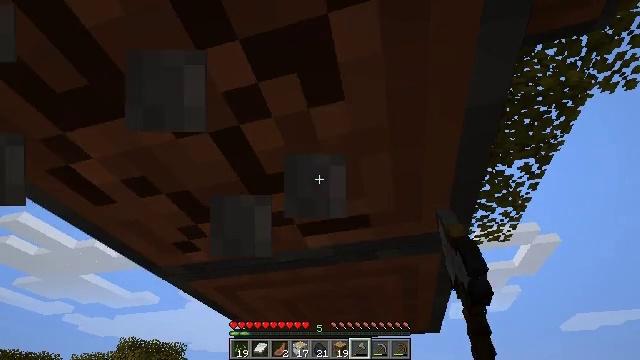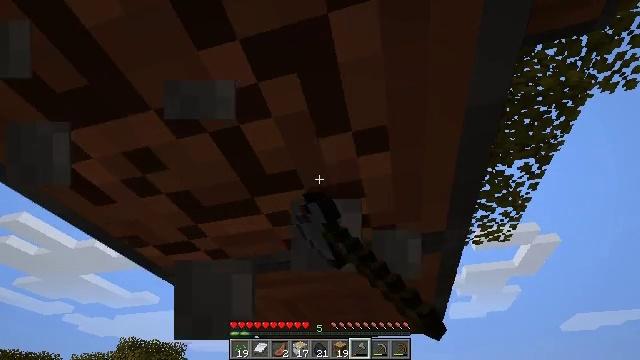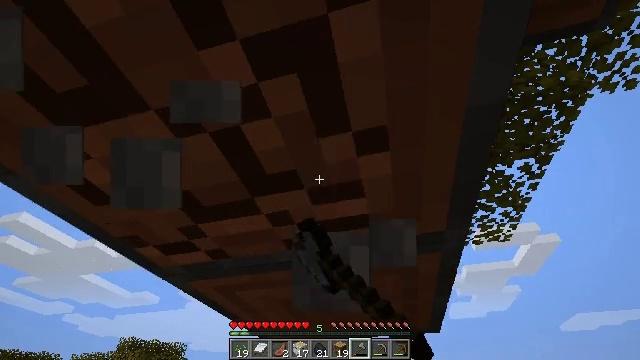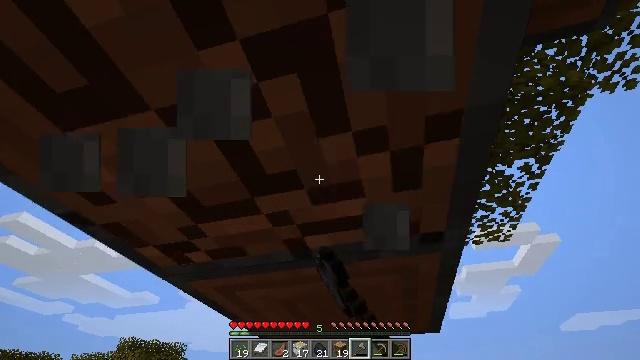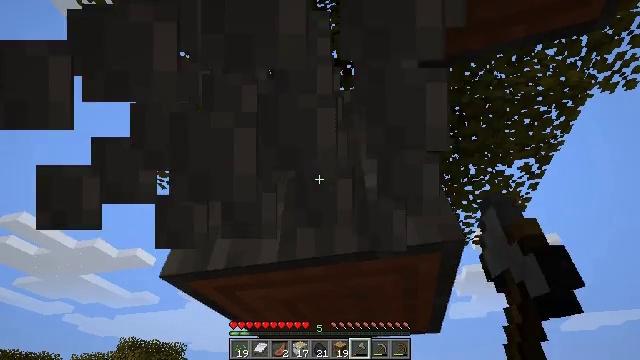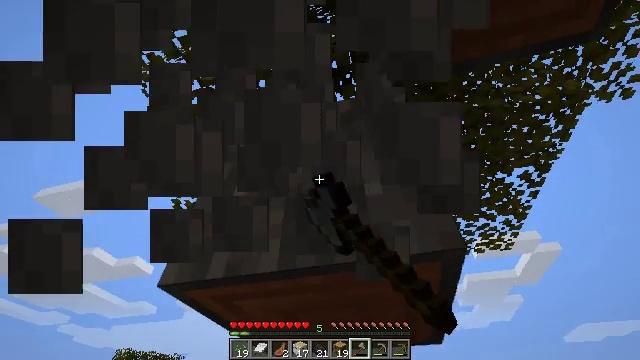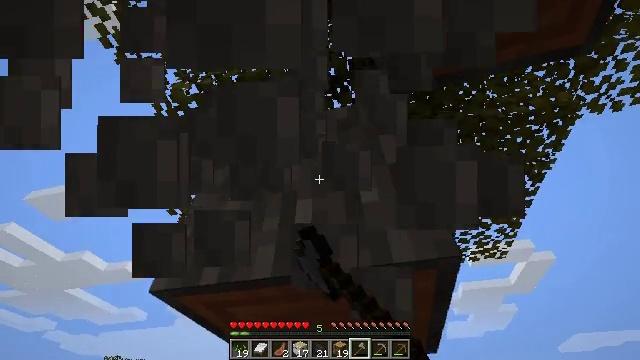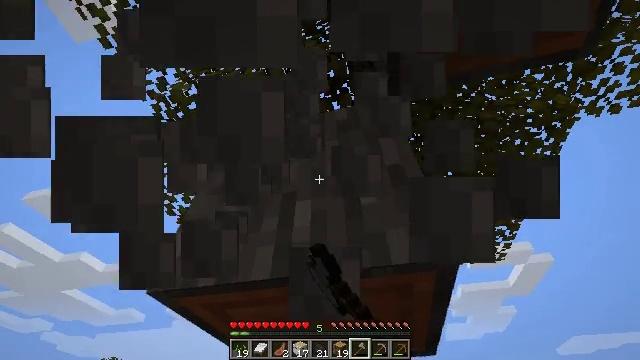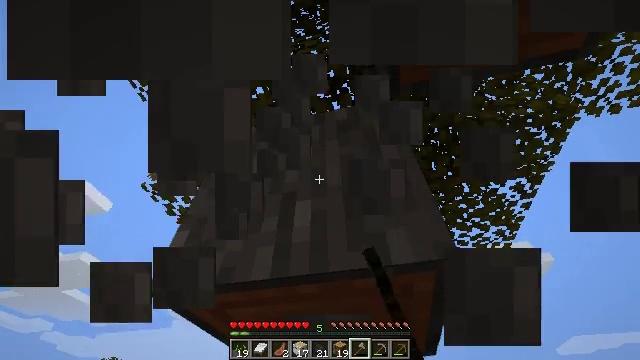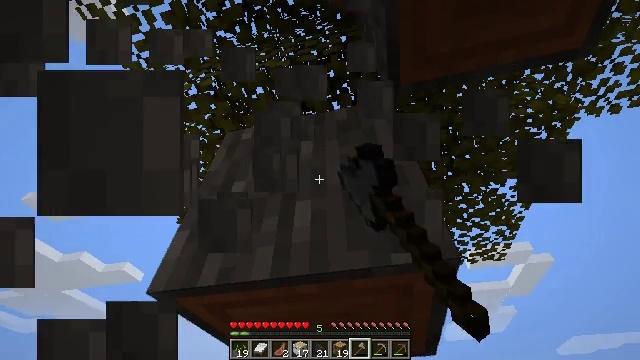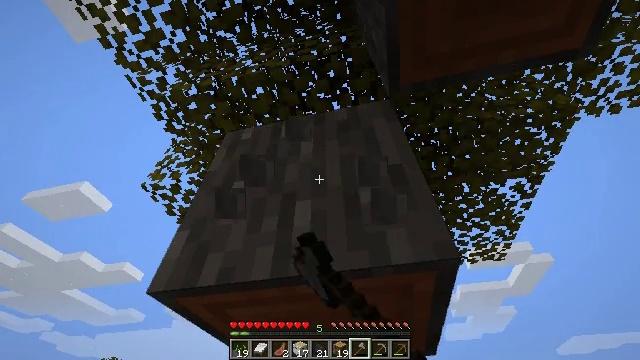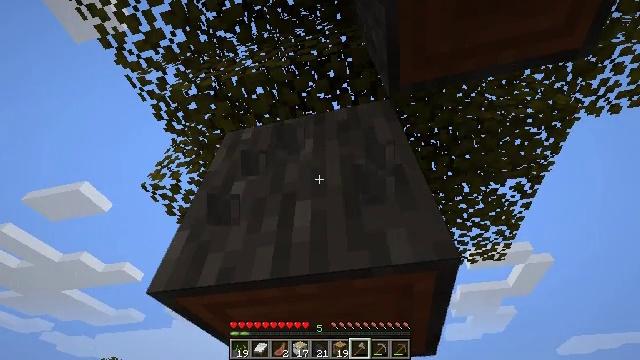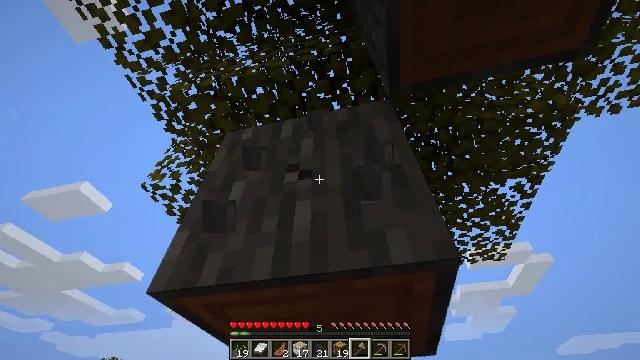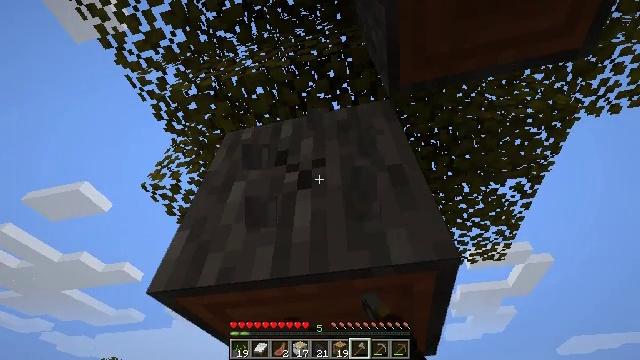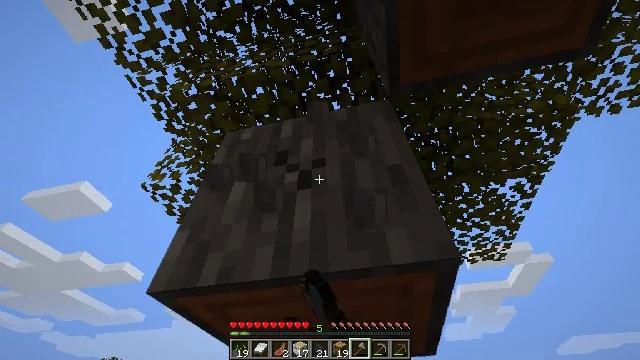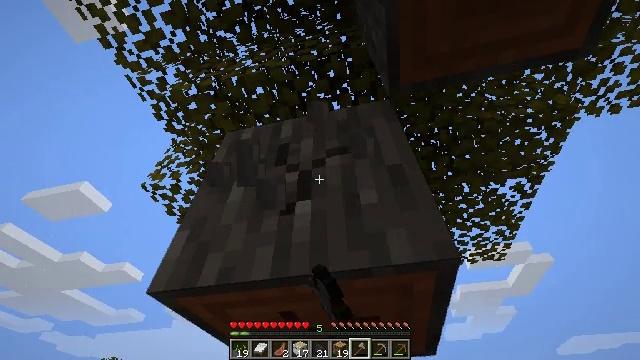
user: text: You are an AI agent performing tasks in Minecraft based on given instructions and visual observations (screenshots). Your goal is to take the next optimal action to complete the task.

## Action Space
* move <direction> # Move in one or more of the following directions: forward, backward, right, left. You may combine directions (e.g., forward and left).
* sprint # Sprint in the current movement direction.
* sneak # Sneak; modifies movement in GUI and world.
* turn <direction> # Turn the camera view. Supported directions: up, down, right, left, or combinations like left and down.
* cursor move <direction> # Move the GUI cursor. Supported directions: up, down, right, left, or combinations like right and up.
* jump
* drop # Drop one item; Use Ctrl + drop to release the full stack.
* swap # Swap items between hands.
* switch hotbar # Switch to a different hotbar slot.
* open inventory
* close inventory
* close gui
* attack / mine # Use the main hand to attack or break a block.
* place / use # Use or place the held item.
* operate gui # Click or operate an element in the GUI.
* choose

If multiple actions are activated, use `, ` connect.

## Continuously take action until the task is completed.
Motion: motion action
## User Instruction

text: Break the acacia log from the tree.
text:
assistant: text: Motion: attack / mine
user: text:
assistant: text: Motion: attack / mine
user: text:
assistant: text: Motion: attack / mine
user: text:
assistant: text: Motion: attack / mine
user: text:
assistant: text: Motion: turn up, attack / mine
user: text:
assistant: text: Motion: turn right and up, attack / mine
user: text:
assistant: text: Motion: attack / mine
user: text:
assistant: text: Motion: attack / mine
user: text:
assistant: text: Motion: attack / mine
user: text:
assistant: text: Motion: attack / mine
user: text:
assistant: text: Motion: attack / mine
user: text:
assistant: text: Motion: attack / mine
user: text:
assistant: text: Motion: attack / mine
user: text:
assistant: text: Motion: attack / mine
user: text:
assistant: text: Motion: attack / mine
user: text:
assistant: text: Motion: attack / mine
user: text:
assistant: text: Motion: attack / mine
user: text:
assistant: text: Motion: attack / mine
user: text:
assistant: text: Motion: sneak, attack / mine
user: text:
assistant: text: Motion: sneak, attack / mine
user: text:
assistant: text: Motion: sneak, attack / mine
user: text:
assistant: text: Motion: sneak, attack / mine
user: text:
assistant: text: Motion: move forward, sneak, turn right and up, attack / mine
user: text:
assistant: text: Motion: move forward, sneak, turn right, attack / mine
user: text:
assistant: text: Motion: move forward, sneak, turn right, attack / mine
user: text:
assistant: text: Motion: move forward, sneak, turn right and up, attack / mine
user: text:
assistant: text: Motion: move forward, sneak, turn right and up, attack / mine
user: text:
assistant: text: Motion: move forward, sneak, turn right and up, attack / mine
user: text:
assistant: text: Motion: move forward, sneak, turn right and up, attack / mine
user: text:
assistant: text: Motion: move forward, sneak, attack / mine